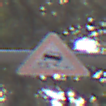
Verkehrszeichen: SchleuderOderRutschgefahr
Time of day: MorningAfternoon
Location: Outdoor (Suburban)
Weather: PartlyCloudy
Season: NotSpecified
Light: Natural